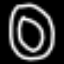
Label: donut